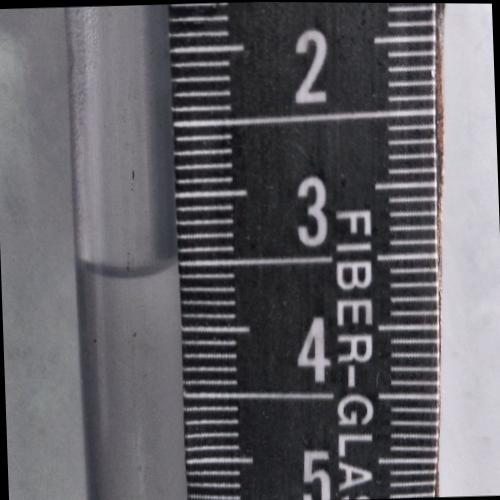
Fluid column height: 3.6 cm